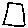
Label: square